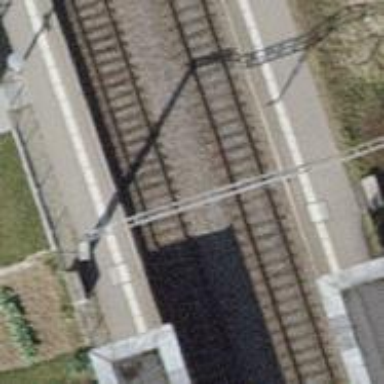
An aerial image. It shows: Railway stop with public transport stop position.